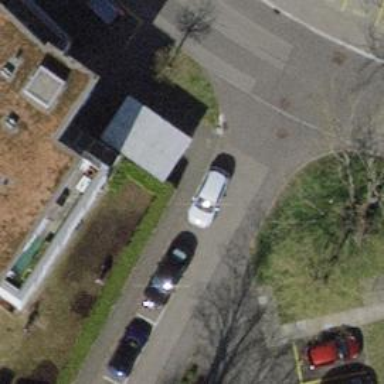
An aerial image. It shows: Bicycle parking facility.